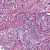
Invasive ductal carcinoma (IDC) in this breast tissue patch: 1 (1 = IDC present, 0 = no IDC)